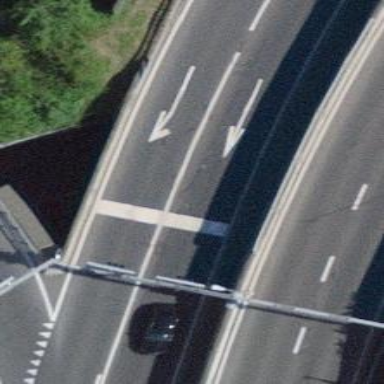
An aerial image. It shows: Road with traffic signals.